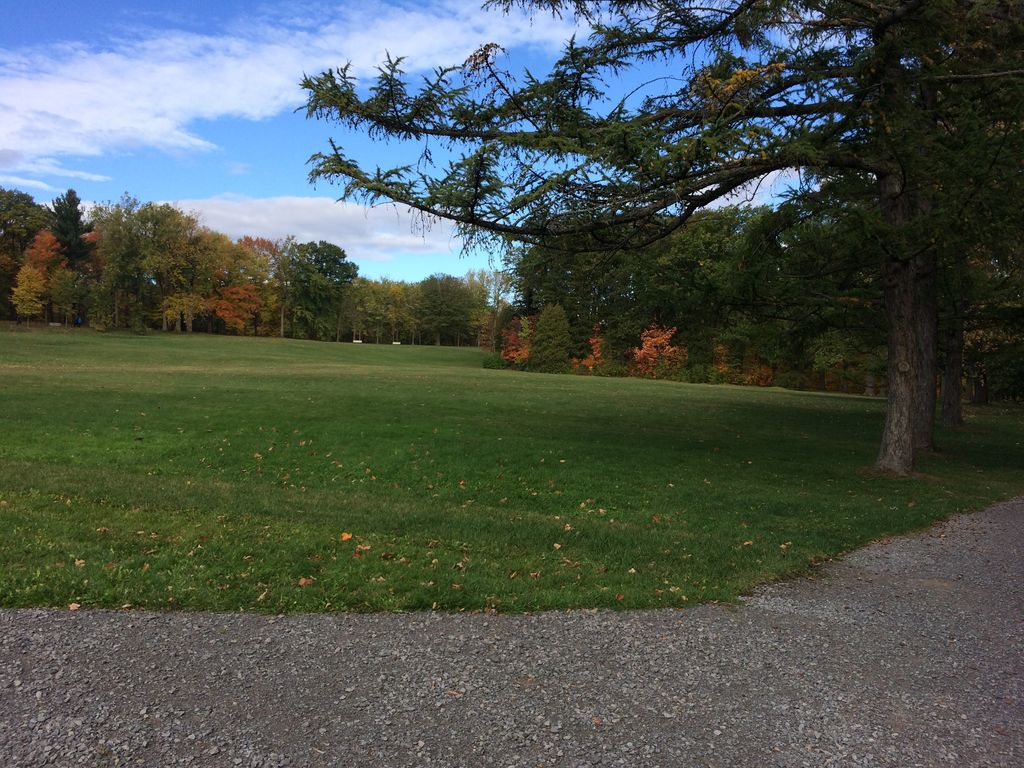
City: quebec_city